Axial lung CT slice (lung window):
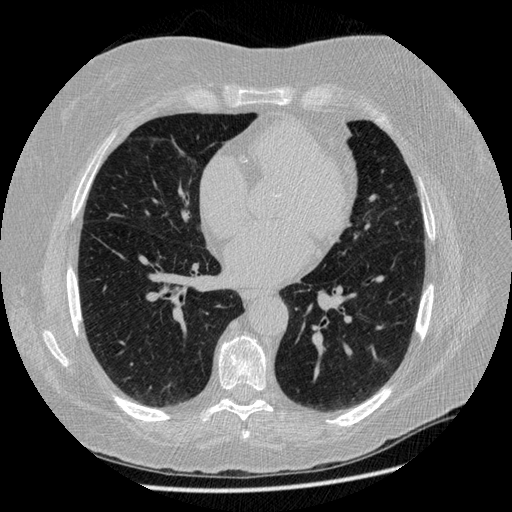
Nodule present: no